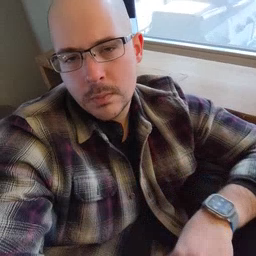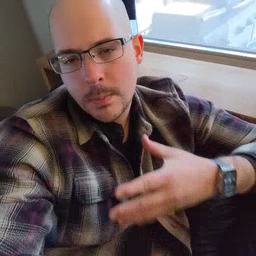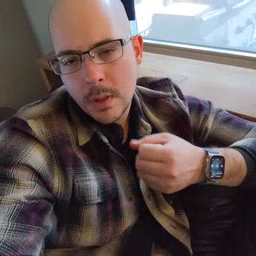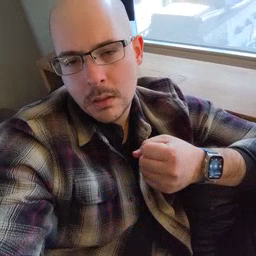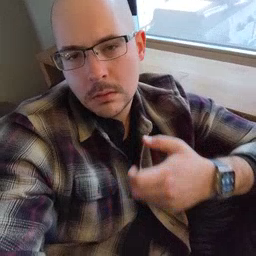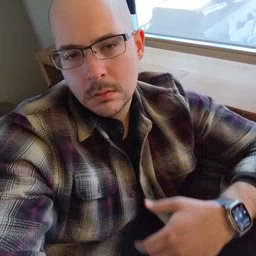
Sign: milk